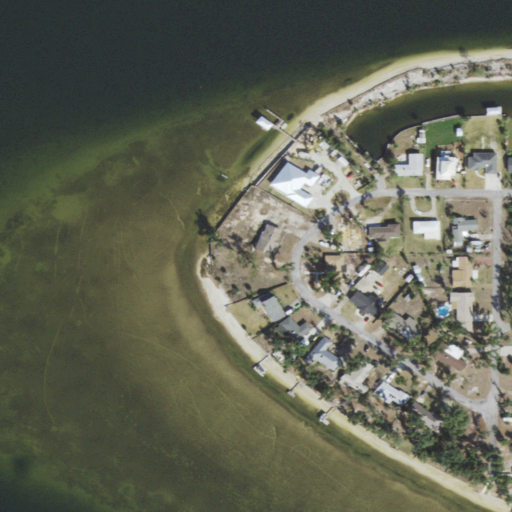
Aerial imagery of cape in Florida named Donalson Point containing open water, medium intensity development, low intensity development, open development, herbaceous wetlands, barren land, high intensity development, and evergreen forest